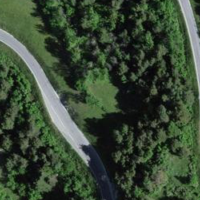
EUNIS habitat code: 43
Species observed at this site:
Corvus corax